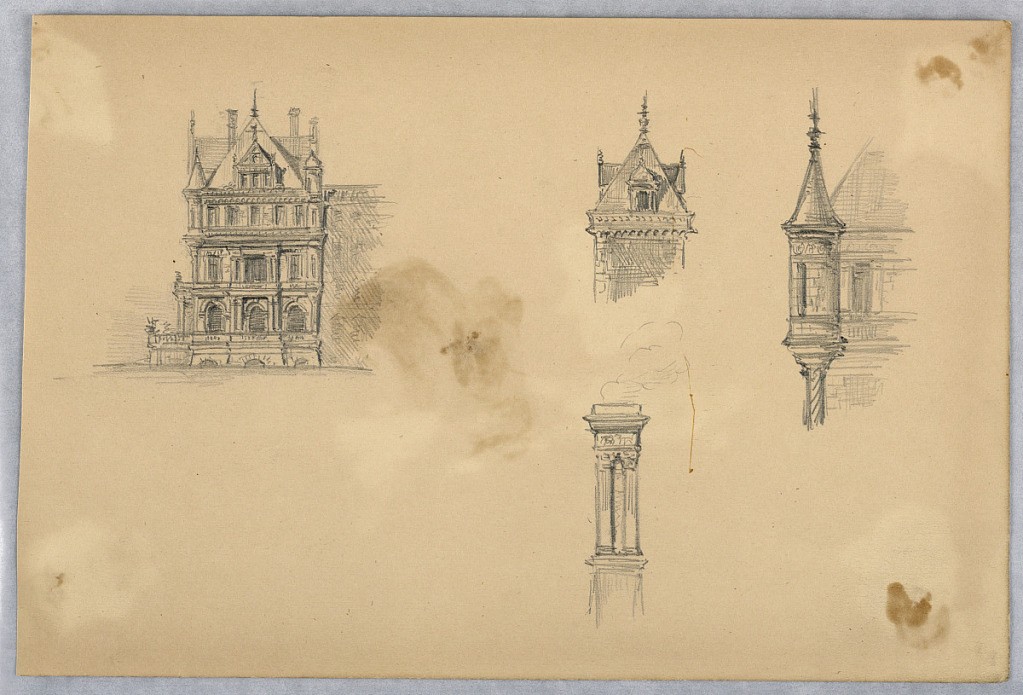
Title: Architectural Studies
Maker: Arnold William Brunner, American, 1857–1925
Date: ca. 1879
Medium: Graphite on light brown paper
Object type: Drawing
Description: Left, front of large house; right; turret on a corner; lower center, chimney; upper center, top of building or tower.